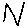
Label: zigzag